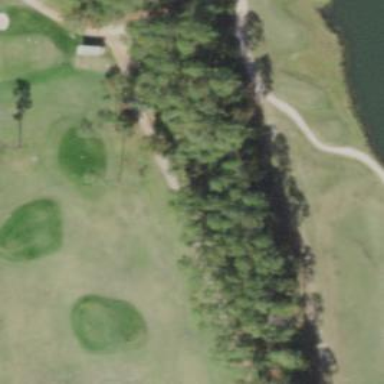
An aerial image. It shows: Path for both roads and golfers.